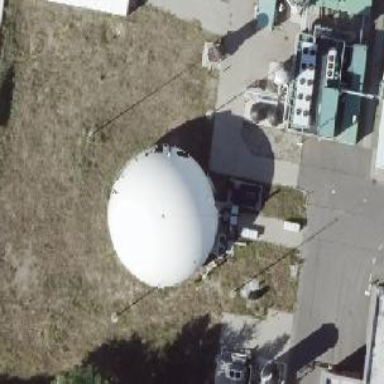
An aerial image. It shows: Storage tank building.